Question: ## What I currently have:
'''
@Entity
public class Payment {
@Id @GeneratedValue
private long id;
@Column(unique = true)
private Date period; // Only used for year and month
...
}
@Entity
public class Department {
@Id @GeneratedValue
private long id;
...
}
'''
The Payment entity just holds default payments that need to be paid by all departments only once pear year and month. There is no relationship needed for between them as all Departments pay all Payments.
## What I want to achieve:
I want to distinguish between the currently shared payments and some other Department specific payments. So a Department will be able to choose to use all the shared payments (as it is currently designed) or define its own payments and not use any of the other ones.
The company Payments should keep working in the same way and I have to make sure that the Department payments are unique for each department too.
In OOP terms, I think I need to model any of the following options:

Probably the first one would be more appropriate.
Note I can't change the way any entity is currently identified. However, I can add uniqueness on any other fields.
## Questions:
1. What would be the appropriate way to do this in JPA2?
2. Is a Payment hierarchy the way to go? How should it be mapped to make sure the unique fields don't collide?
3. Is there any way to avoid the hierarchy?
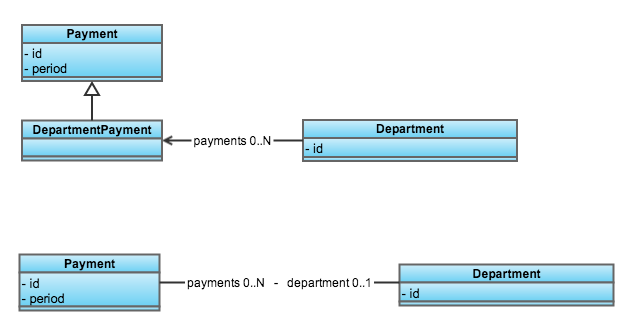
Answer: I haven't been able to keep the PK in my Payment entity and also maintain a unique index on both Period and Department. In DB terms I'm looking for these:
Payment(, Period, FK_Department)
And this table should be added a unique index in Period and FK_Department that would allow nulls in FK_Department (as you can see a compound PK is not an option here for that reason and because I need to keep the same PK structure used). With that table, all Payments with null FK_Department value will be the generic/default/company payments while the ones with a non-null FK_Department will be the ones that a particular department has assigned, so it will use those instead of the company ones.
Due to my lack of knowledge of JPA I couldn't manage to replicate this schema. However, I could create a similarly functional schema. This is the best I came up with so far:

With its obviously awful period duplication I can manage to create two unique index for each table: one for the Period of the CompanyPayment entity and one for the Period and Department pair of the DepartmentPayment entity:
'''
@Entity
@Inheritance(strategy = InheritanceType.JOINED)
public abstract class Payment {
@Id @GeneratedValue
private long id;
...
}
@Entity
public class CompanyPayment extends Payment {
@Column(unique = true)
public Date period;
...
}
@Entity
@Table(uniqueConstraints =
@UniqueConstraint(columnNames = { "period", "department_id" })
)
public class DepartmentPayment extends Payment {
public Date period;
@ManyToOne(optional = false)
@JoinColumn(name = "department_id")
private Department department;
...
}
'''
I will be using this solution for now but I'm open to any other better solution.